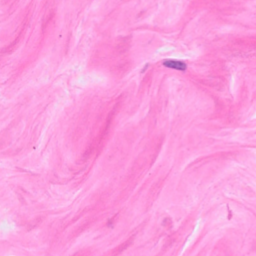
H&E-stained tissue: Breast